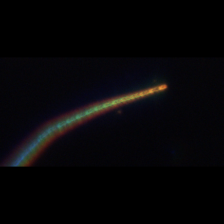
Taxon: Chaetoceros
Group: Diatoms